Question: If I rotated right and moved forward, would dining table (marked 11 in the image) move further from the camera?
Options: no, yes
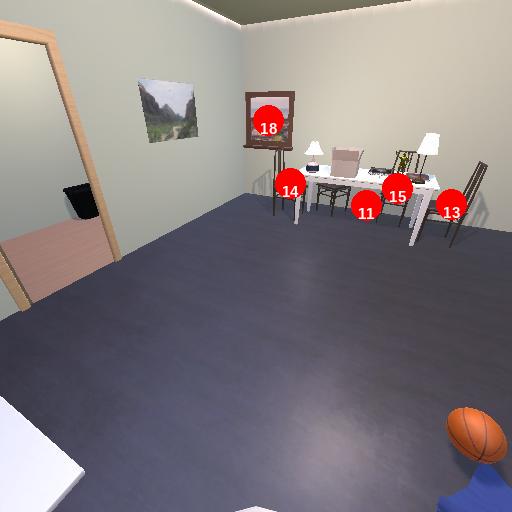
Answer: no